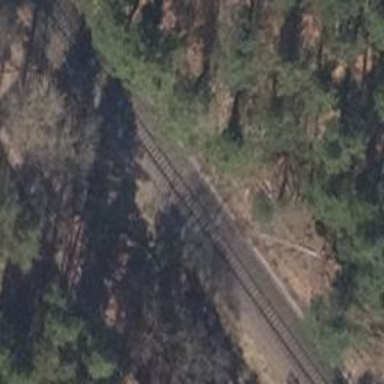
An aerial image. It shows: Railway line on embankment.